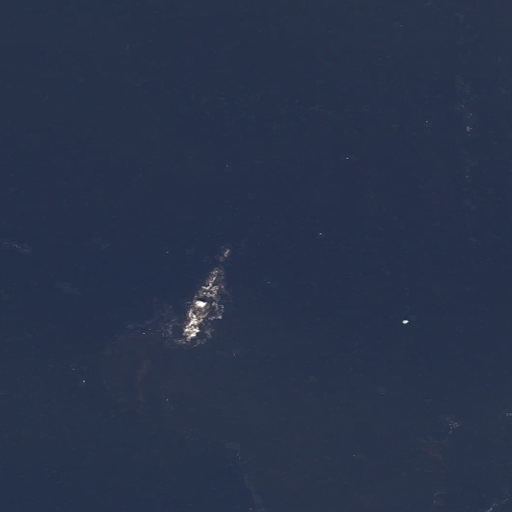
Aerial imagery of bar in Maine named The Graves containing only open water